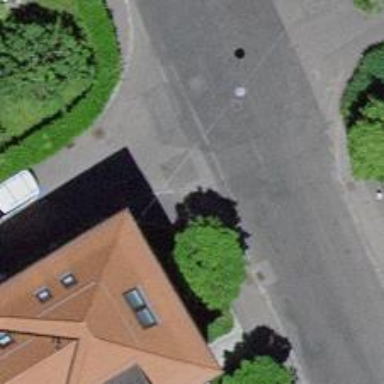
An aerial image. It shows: Kerb serving as barrier.